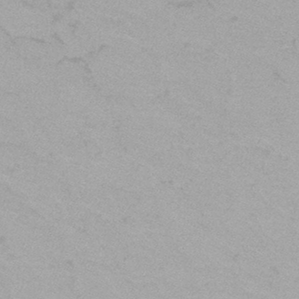
Label: frost